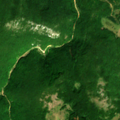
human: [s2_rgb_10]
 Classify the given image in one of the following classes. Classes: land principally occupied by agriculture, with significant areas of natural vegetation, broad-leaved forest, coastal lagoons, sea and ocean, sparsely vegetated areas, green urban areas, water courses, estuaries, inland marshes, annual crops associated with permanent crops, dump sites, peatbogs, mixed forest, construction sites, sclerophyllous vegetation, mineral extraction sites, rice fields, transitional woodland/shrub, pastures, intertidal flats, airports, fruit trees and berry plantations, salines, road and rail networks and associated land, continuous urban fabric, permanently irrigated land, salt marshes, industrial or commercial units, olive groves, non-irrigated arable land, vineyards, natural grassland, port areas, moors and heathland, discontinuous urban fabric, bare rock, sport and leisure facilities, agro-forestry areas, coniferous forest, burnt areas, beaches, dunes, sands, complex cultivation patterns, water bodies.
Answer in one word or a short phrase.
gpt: broad-leaved forest, natural grassland, transitional woodland/shrub